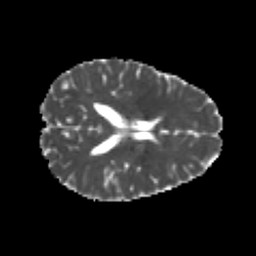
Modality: MD
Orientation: axial
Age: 22
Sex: female
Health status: healthy
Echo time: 0.074 s